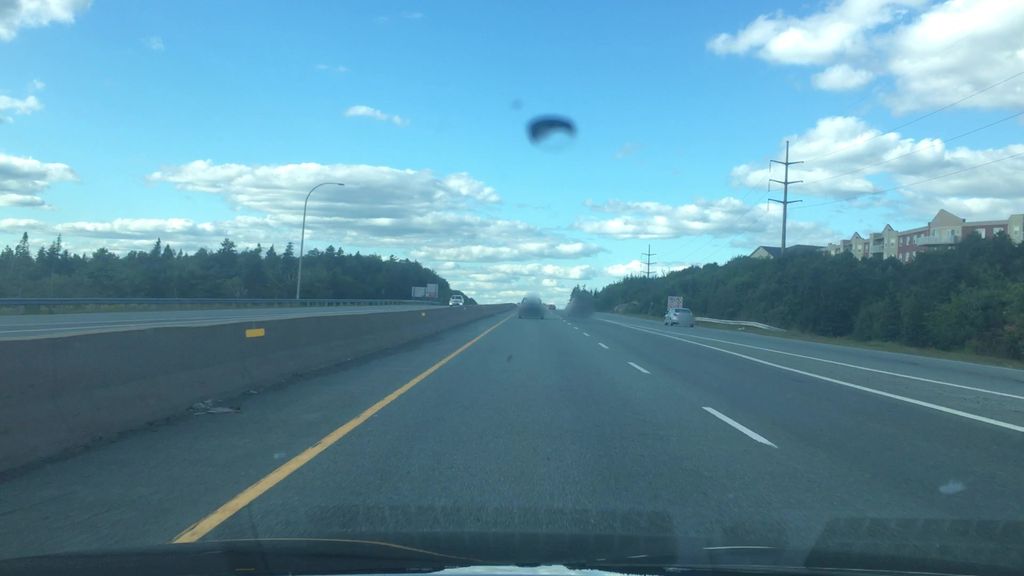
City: halifax